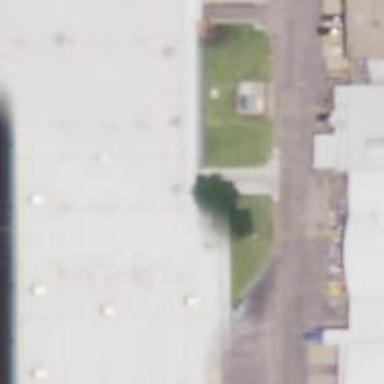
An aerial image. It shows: Manufacturing building.